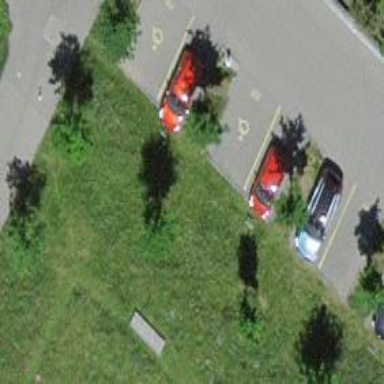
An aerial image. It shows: Car sharing facility.